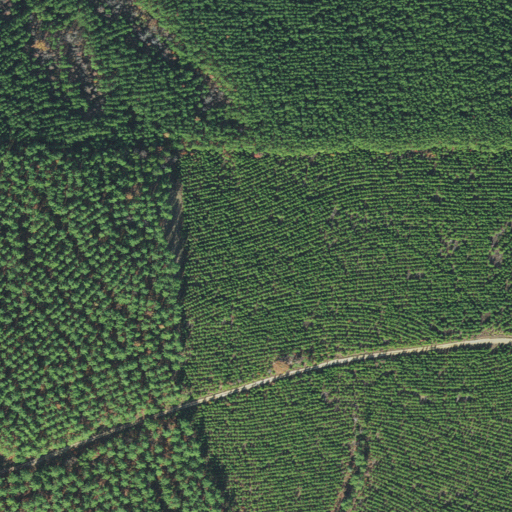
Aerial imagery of ridge(s) in Arkansas named Dry Fork Mountain containing evergreen forest, open development, low intensity development, shrub, and mixed forest